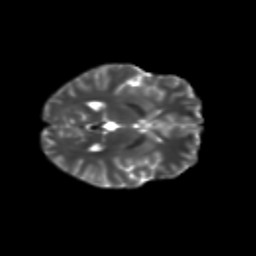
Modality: T2w
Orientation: axial
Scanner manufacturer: siemens
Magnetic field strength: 3 T
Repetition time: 9.2 s
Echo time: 0.084 s